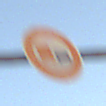
Verkehrszeichen: UeberholverbotKraftfahrzeuge
Umgebung: Outdoor, Nature
Tageszeit: SunriseSunset
Wetter: Clear
Licht: Natural
Jahreszeit: NotSpecified
Kontrast: HighContrast